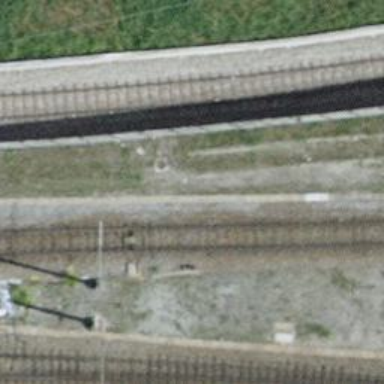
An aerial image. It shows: Railway switch.